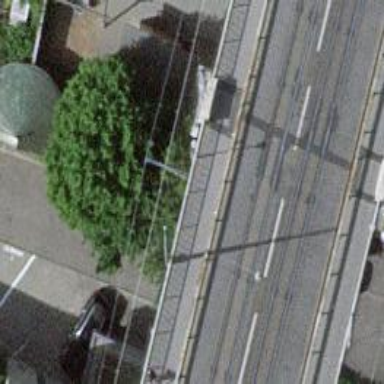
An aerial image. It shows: Car-sharing service available at this location.